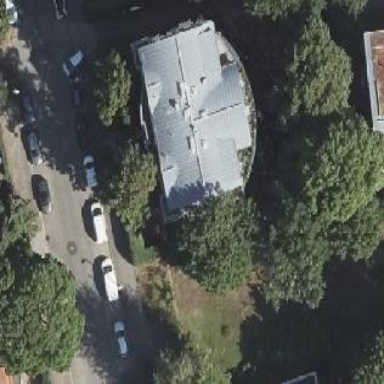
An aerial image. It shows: Apartments building with round-shaped roof.